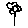
Label: flower